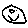
Label: smiley face